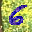
Label: 6